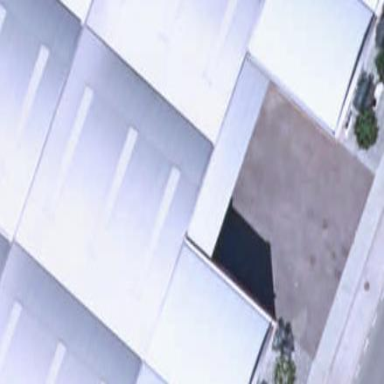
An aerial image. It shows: Industrial building.